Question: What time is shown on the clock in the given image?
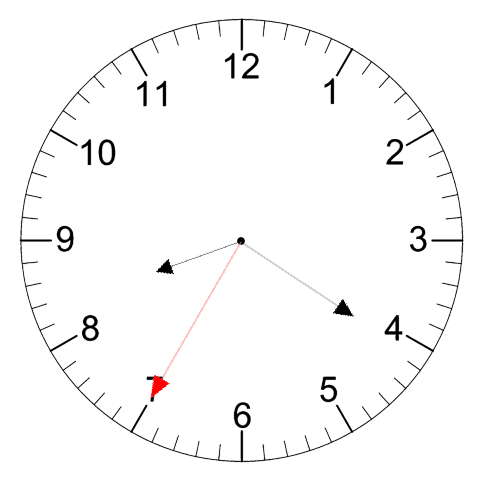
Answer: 08:20:35